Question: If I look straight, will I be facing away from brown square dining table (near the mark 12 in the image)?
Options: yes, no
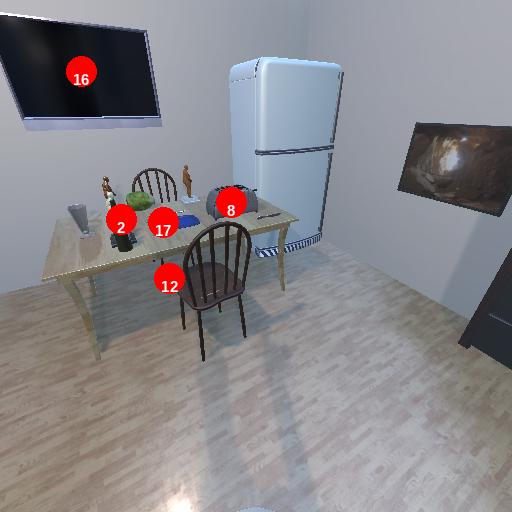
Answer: yes